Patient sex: M
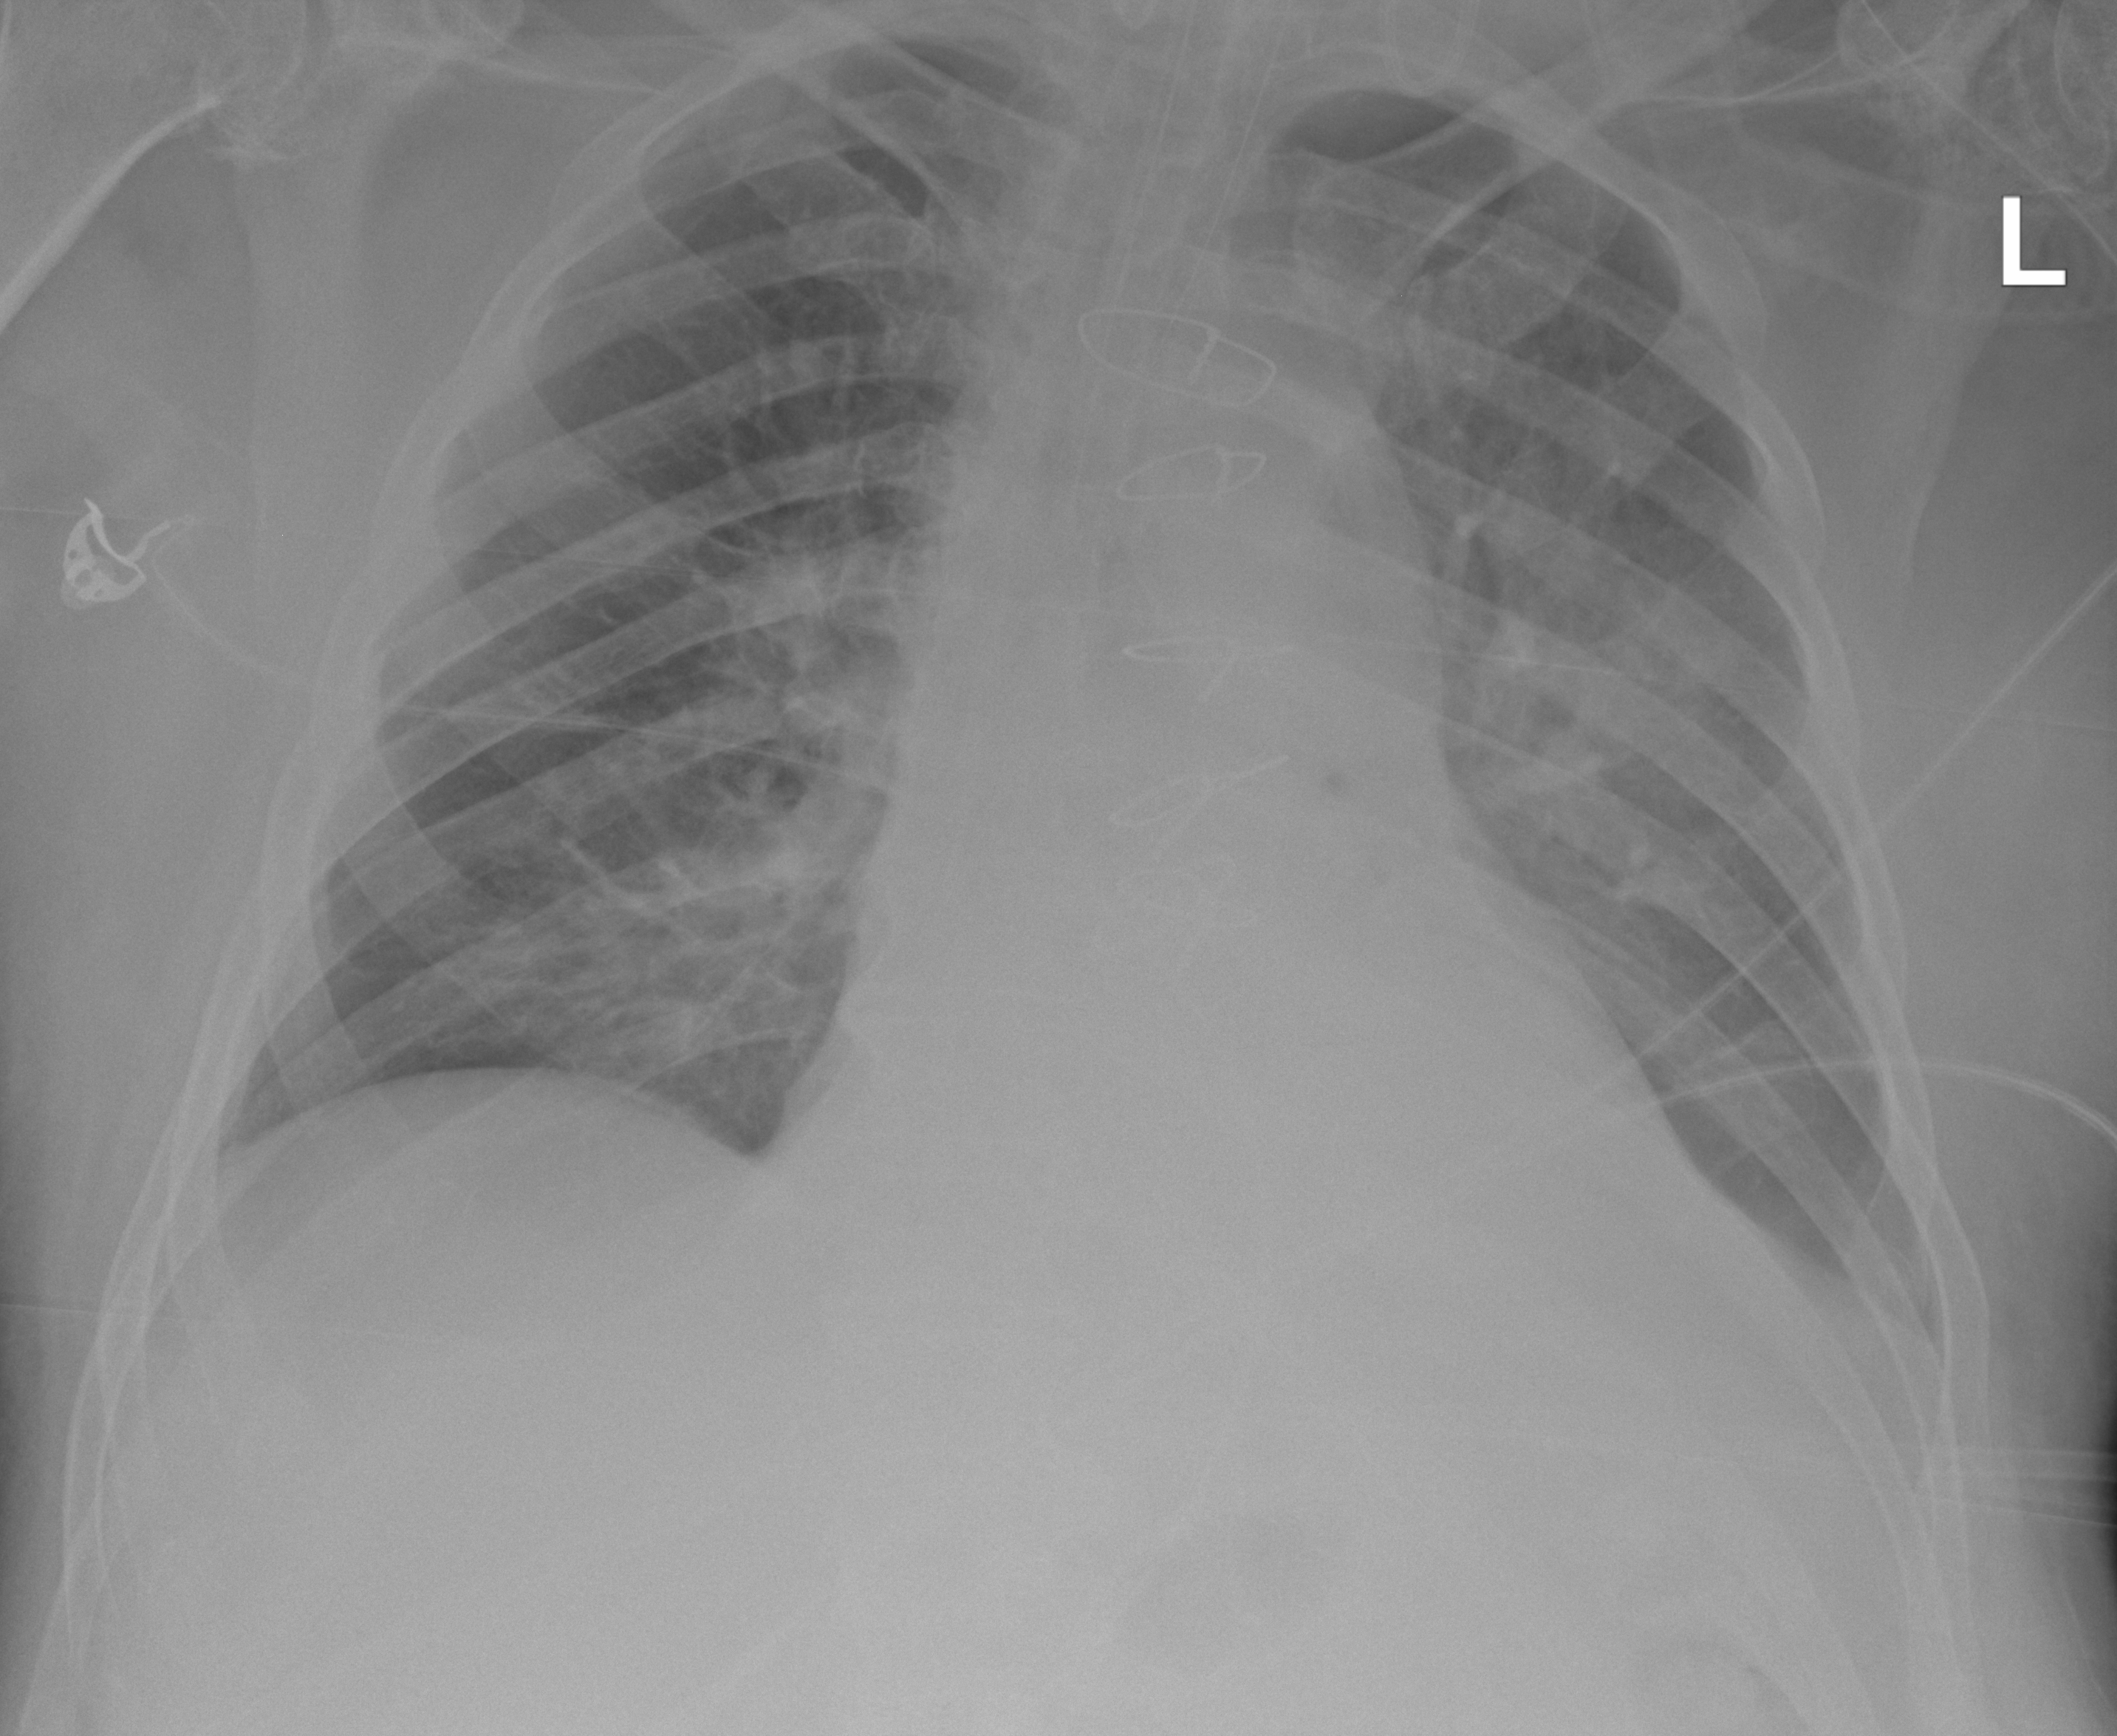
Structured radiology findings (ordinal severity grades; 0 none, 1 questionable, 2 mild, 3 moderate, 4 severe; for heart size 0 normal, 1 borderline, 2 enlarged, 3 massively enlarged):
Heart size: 2
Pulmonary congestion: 0
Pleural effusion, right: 0
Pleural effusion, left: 1
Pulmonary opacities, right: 0
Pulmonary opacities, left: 0
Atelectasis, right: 2
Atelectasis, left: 2